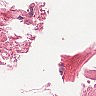
Metastatic tissue present: no